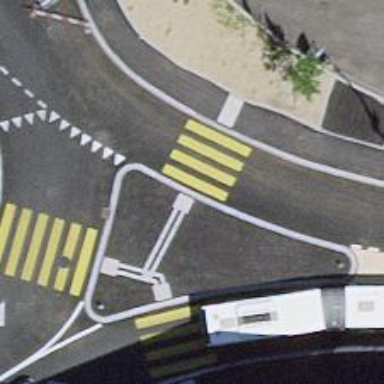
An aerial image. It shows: Traffic island located on footway.